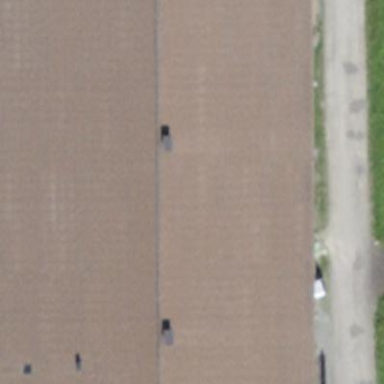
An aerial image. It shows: Building with tiled roof.